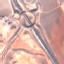
Label: Highway